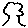
Label: tree